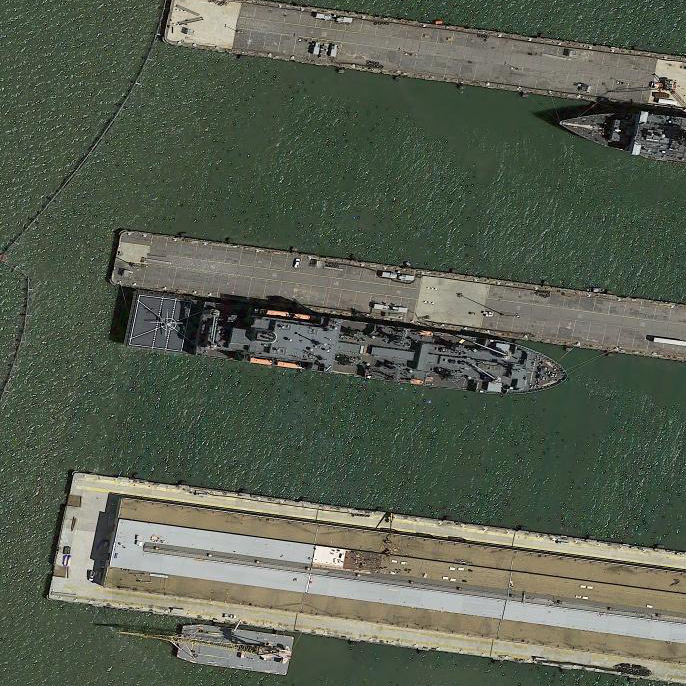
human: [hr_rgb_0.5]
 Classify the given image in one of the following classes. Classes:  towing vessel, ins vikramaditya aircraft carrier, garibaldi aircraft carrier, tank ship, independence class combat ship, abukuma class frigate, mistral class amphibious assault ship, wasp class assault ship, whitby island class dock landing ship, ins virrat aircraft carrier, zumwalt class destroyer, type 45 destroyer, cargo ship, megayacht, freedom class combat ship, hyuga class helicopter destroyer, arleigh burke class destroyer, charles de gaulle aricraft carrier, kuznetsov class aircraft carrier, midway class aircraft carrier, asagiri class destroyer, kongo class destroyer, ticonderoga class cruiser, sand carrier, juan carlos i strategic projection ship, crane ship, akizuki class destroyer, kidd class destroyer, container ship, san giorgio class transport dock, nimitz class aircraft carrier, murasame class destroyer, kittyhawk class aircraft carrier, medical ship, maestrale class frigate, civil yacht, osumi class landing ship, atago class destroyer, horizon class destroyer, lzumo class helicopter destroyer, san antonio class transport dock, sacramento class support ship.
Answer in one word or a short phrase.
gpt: Crane ship